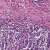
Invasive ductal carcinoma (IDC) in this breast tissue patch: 1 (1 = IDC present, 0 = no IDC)